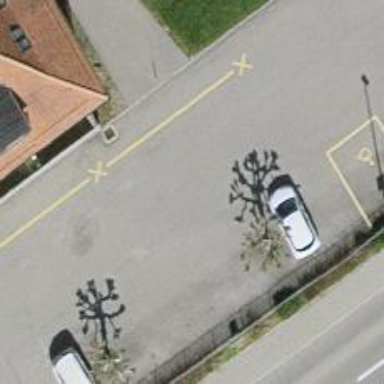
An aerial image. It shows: Asphalt parking aisle off service road.